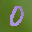
Label: 0